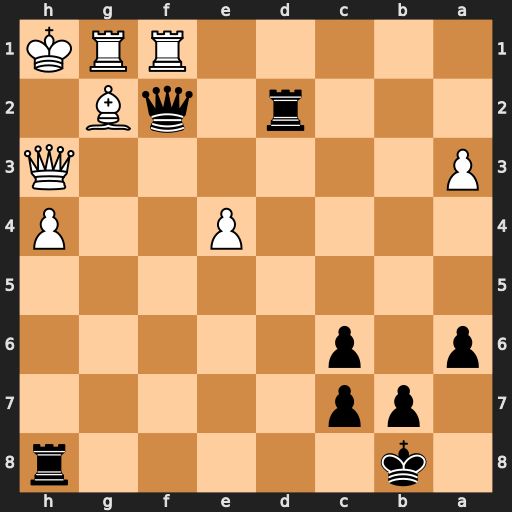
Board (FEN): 1k5r/1pp5/p1p5/8/4P2P/P6Q/3r1qB1/5RRK
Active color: b
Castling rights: -
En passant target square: -
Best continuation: Qxh4 Rf8+ Rd8 Qxh4 Rxh4+